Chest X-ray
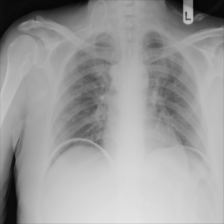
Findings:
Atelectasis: negative
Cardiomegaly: negative
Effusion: positive
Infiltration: negative
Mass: negative
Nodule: negative
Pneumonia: negative
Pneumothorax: negative
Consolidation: negative
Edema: negative
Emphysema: negative
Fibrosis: negative
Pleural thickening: negative
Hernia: negative